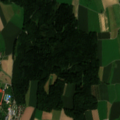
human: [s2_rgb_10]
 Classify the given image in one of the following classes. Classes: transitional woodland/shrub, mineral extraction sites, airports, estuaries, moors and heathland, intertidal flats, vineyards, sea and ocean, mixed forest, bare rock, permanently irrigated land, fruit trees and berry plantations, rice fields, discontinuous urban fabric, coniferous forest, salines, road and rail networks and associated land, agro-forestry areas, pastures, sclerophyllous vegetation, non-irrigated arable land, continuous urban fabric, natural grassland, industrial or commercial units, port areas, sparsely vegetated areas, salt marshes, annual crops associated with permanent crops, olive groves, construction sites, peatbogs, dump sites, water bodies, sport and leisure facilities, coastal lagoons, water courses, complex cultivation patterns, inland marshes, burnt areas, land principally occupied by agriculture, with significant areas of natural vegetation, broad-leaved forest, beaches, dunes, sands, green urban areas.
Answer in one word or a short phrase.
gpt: discontinuous urban fabric, non-irrigated arable land, complex cultivation patterns, mixed forest